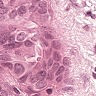
Metastatic tissue present: yes